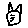
Label: cat